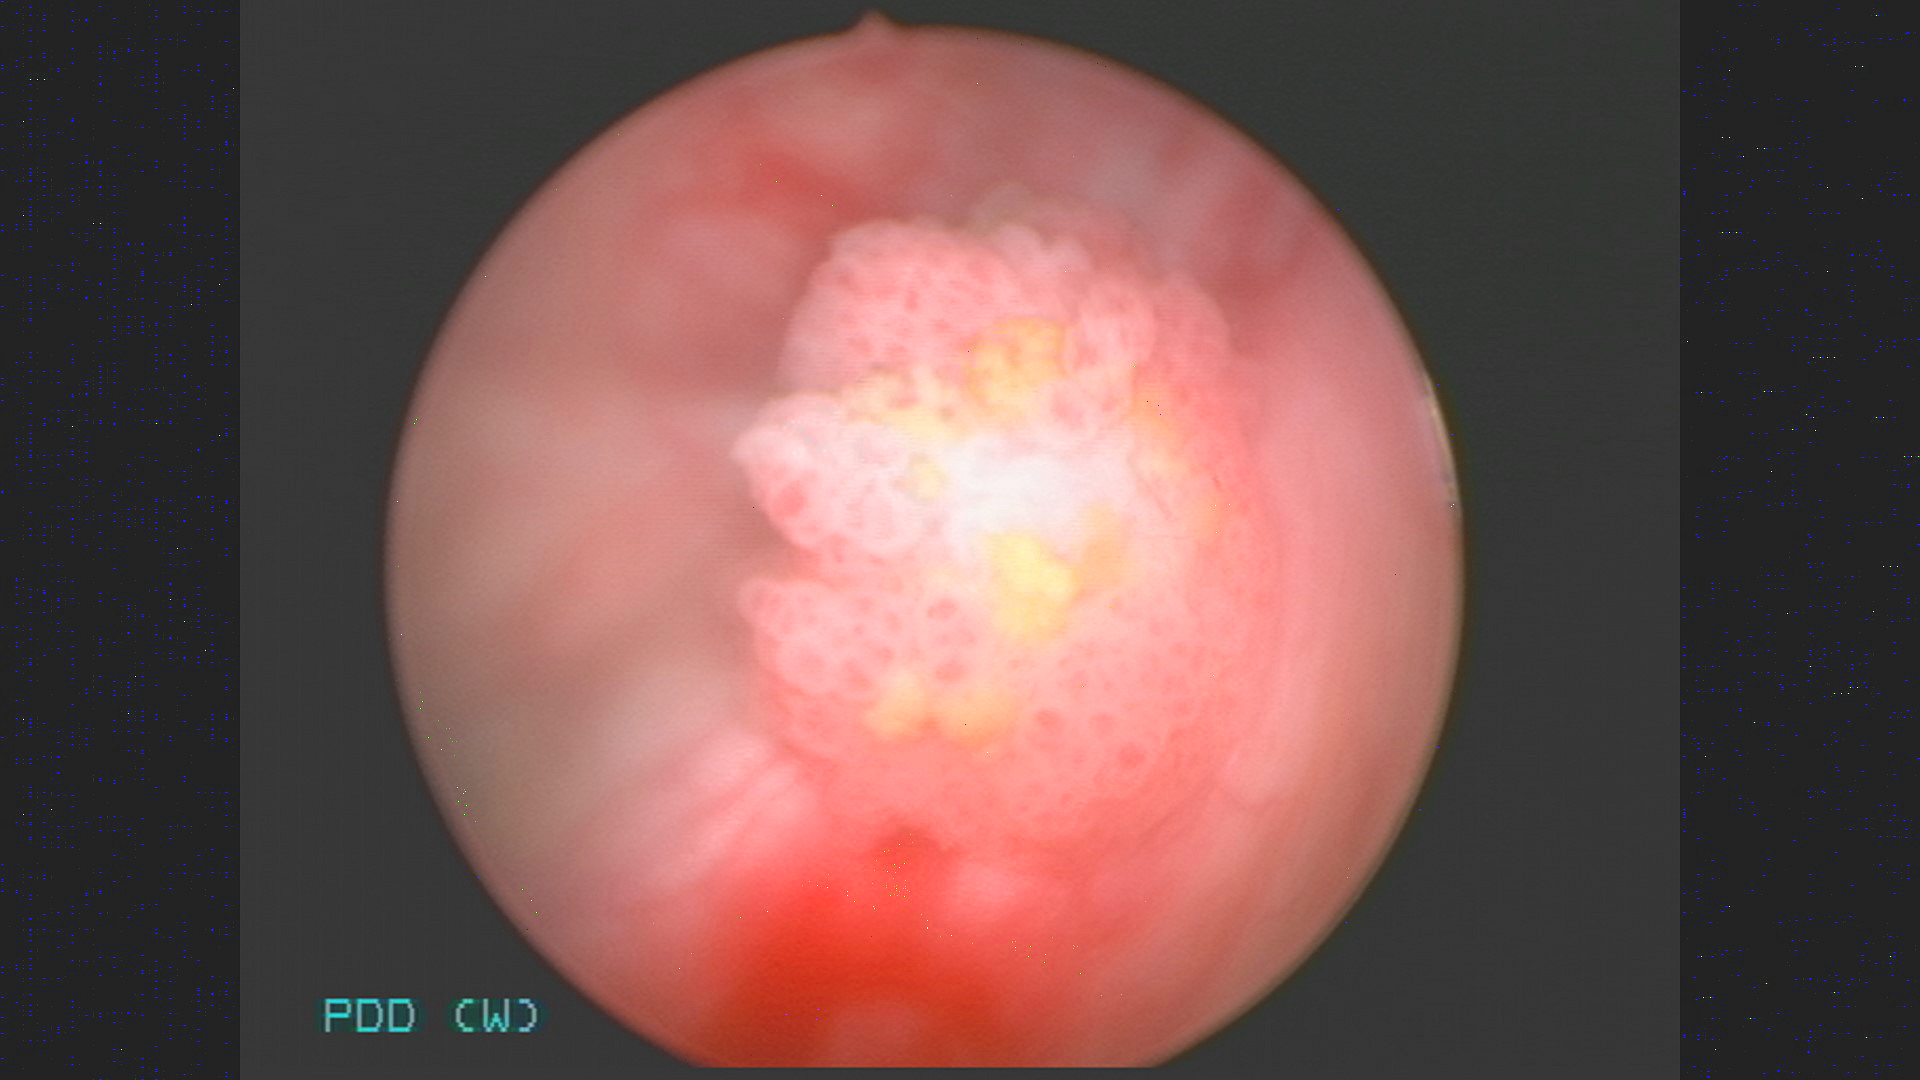
Modality: WLC
Class: Malignant
Subclass: LowGradePapillary
Lesion: L2
Stage: Ta
Morphology: Papillary
Bladder cancer association: Yes